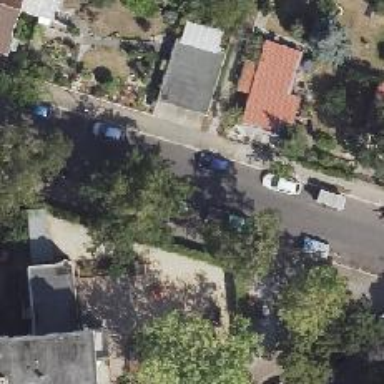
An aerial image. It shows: Residential road with asphalt surface and parallel parking lanes on both sides.